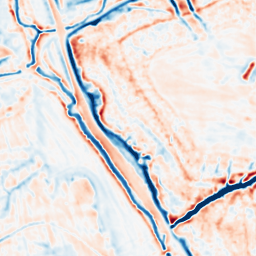
Category: multiscale
Decomposition family: dog_multiscale
Decomposition parameters: sigma_ratio: 1.4
n_scales: 4
base_sigma: 1
Upsampling method: fft_zeropad
Upsampling parameters: scale: 2
Upsampling scale: 2